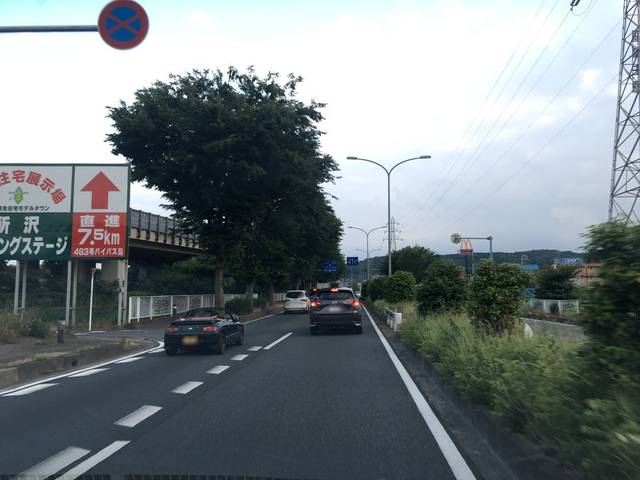
Region: Japan
Coordinates: 35.847, 139.365